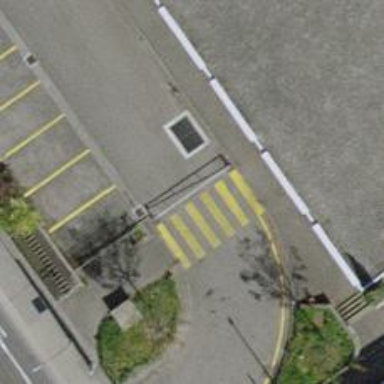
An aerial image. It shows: Lift gate barrier.